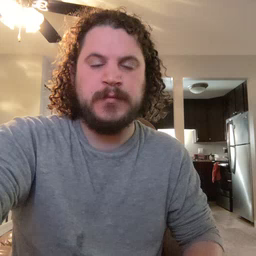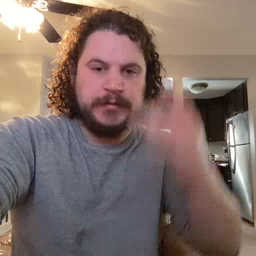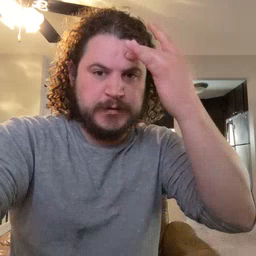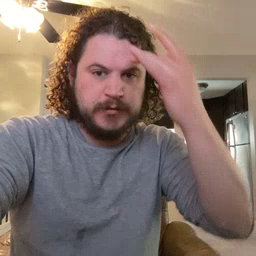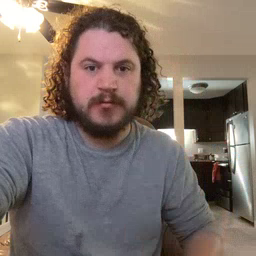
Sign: sick